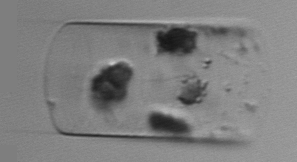
Label: Guinardia_flaccida